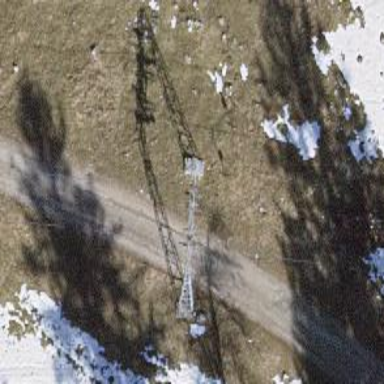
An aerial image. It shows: Pylon for aerialway.